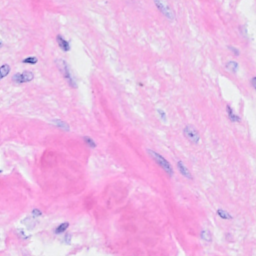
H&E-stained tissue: Breast